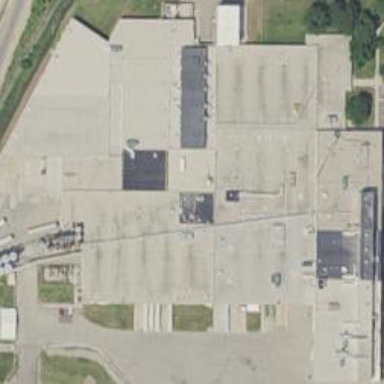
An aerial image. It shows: Industrial building with works.